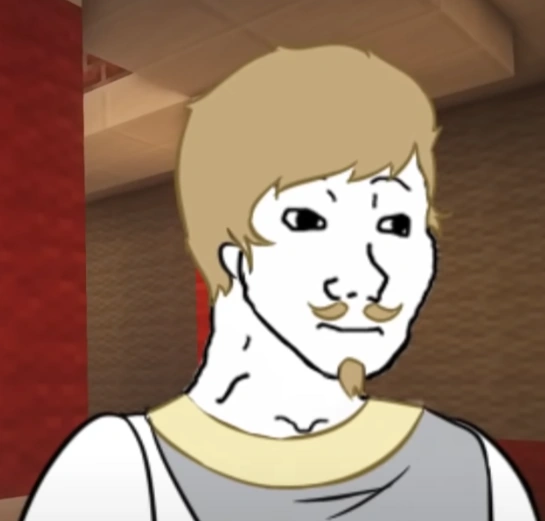
Label: 5_Wojak_with_Background